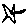
Label: star